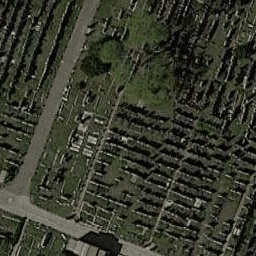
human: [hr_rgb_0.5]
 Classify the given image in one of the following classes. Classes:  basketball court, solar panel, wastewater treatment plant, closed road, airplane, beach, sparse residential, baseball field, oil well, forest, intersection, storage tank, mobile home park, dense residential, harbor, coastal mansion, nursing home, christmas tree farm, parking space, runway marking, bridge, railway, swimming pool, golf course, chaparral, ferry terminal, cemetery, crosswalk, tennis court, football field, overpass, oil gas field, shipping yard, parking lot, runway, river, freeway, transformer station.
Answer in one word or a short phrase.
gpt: cemetery